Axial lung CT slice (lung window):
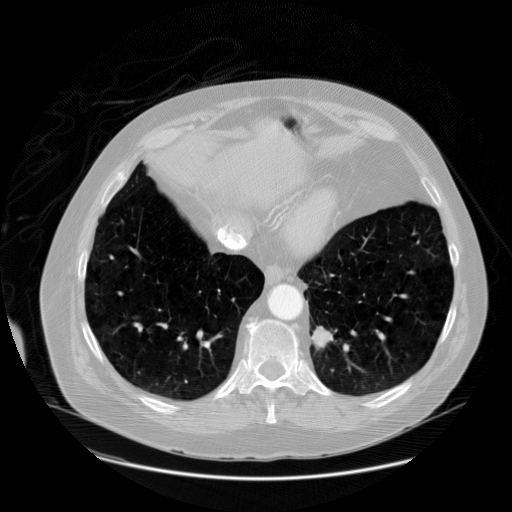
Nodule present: yes
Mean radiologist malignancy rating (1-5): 3.75